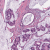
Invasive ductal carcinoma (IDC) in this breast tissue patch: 1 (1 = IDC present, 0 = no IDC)